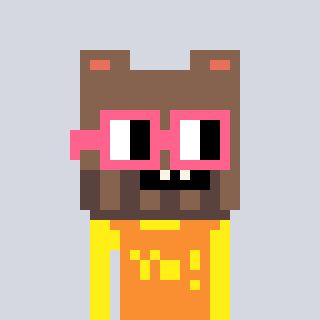
a pixel art character with square pink glasses, a bear-shaped head and a orange-colored body on a cool background